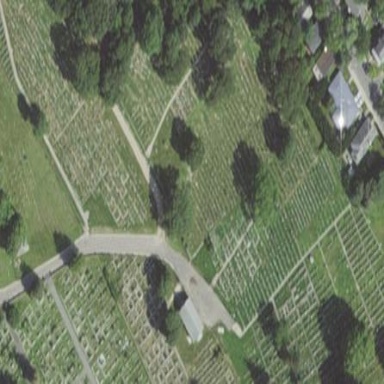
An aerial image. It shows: Historic cemetery with the landuse designation. The site is also labeled as burial ground.